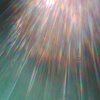
Label: sunburn